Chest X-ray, PA view. Patient: 33 years old, sex M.
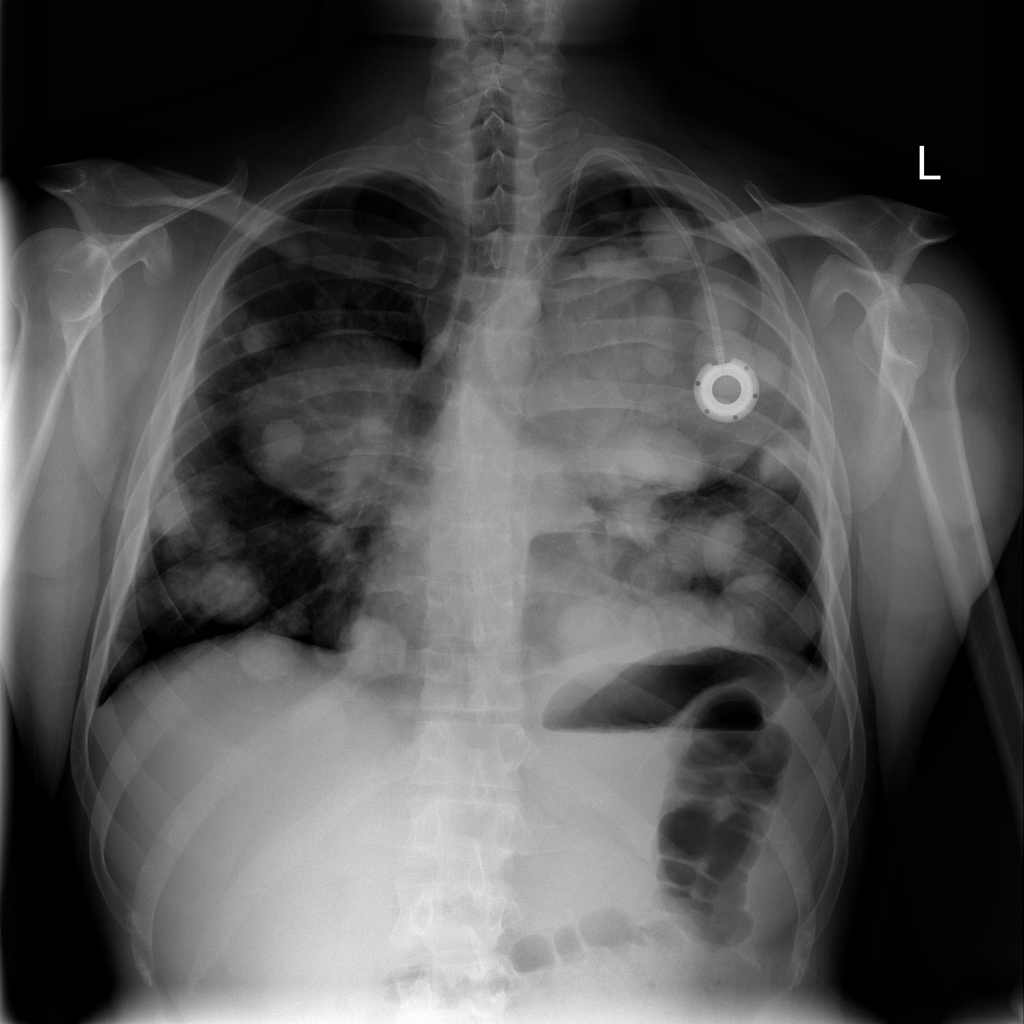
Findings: Effusion, Mass, Nodule